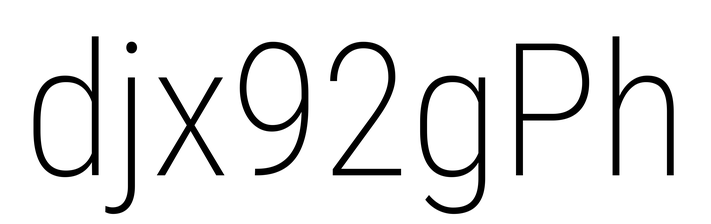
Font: Roboto_Condensed_ExtraLight